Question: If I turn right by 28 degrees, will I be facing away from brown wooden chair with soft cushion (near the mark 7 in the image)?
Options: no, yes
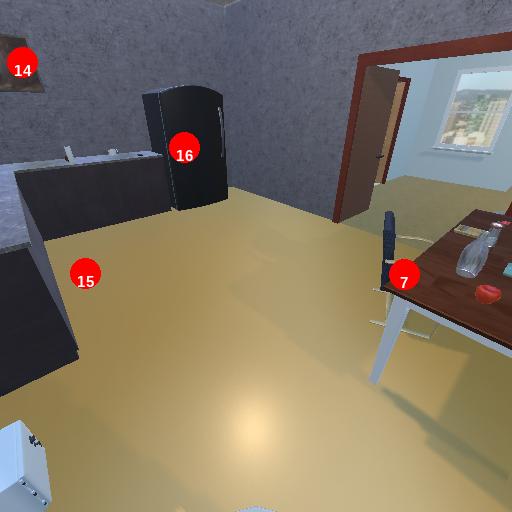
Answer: no